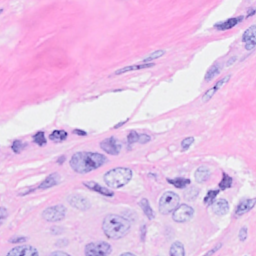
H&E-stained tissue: Breast